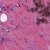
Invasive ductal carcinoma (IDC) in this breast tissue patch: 1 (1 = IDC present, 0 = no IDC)